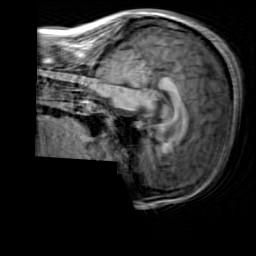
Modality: T1w
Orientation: sagittal
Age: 27
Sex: male
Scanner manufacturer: siemens
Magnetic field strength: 3 T
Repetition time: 2.3 s
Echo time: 0.00303 s